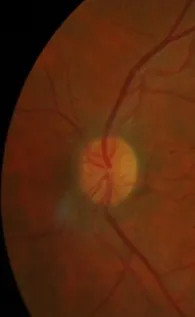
Color fundus photograph of the left eye, at one-month follow up, showing regression of almost all retinal lesions.
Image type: ophthalmic_imaging (fundus_photograph)